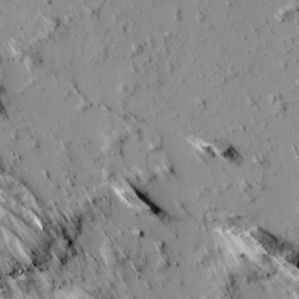
Label: non_frost